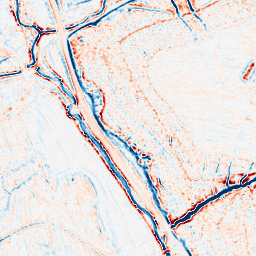
Category: edge_preserving
Decomposition family: bilateral
Decomposition parameters: d: 9
sigma_color: 100
sigma_space: 50
Upsampling method: linear_exact
Upsampling parameters: scale: 8
Upsampling scale: 8